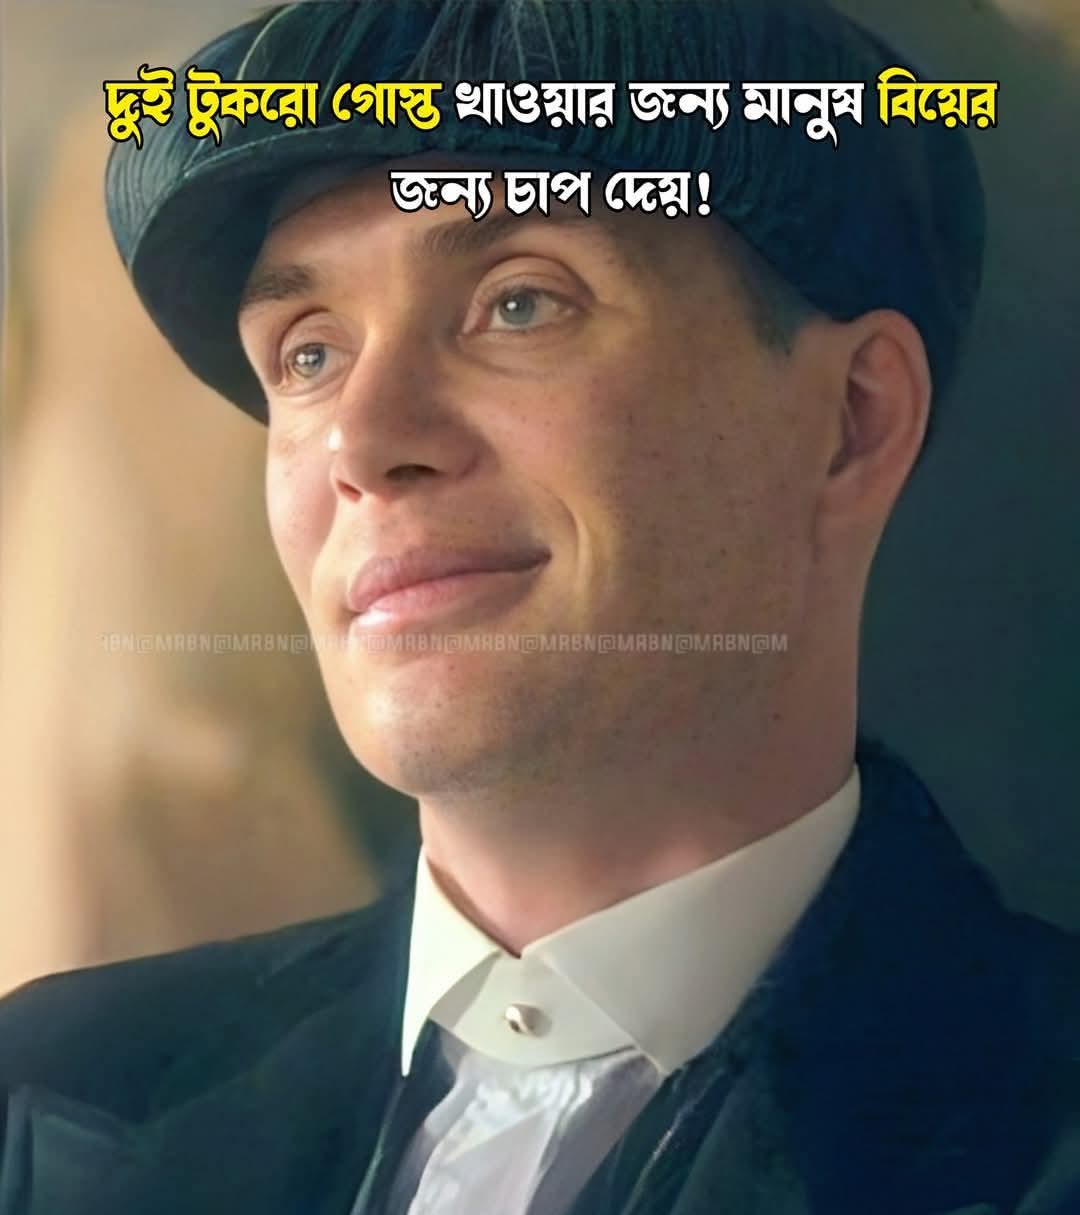
Text: দুই টুকরো গোস্ত খাওয়ার জন্য মানুষ বিয়ের জন্য চাপ দেয়!
Label: Non Hate